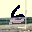
Label: 6